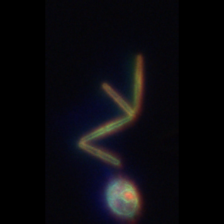
Taxon: Thalassionema
Group: Diatoms